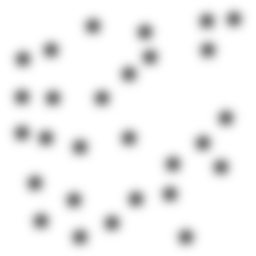
Squares: 0
Triangles: 0
Stars: 28
Total shapes: 28